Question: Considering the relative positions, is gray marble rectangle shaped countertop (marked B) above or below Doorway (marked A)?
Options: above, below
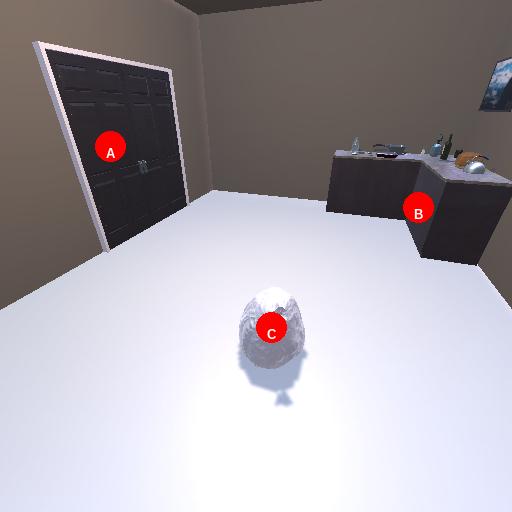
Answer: above